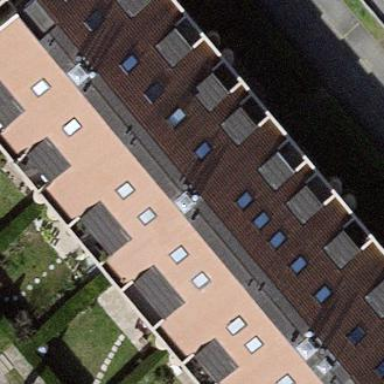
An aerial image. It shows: Image showing building with apartments.